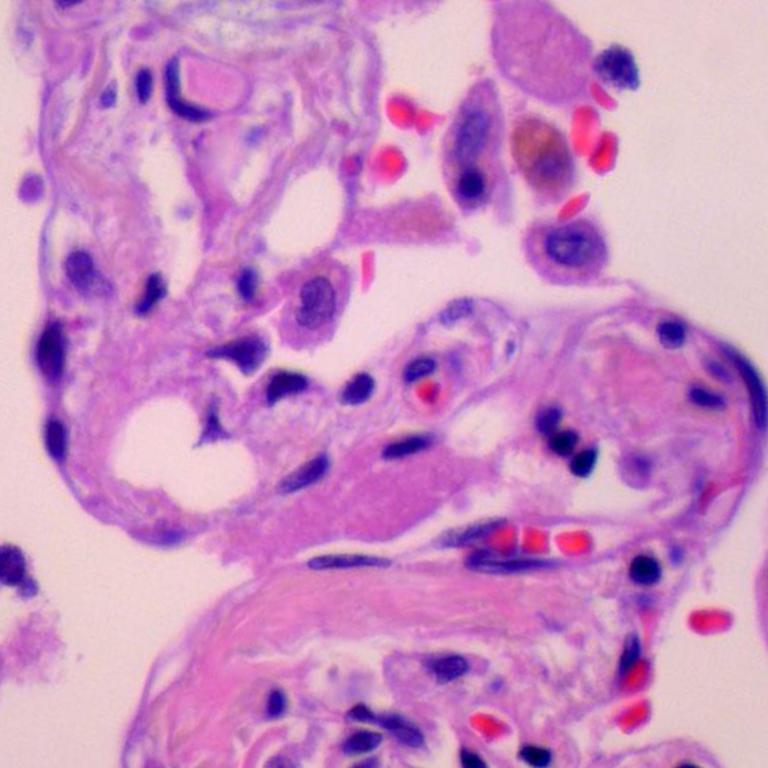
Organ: lung
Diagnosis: benign